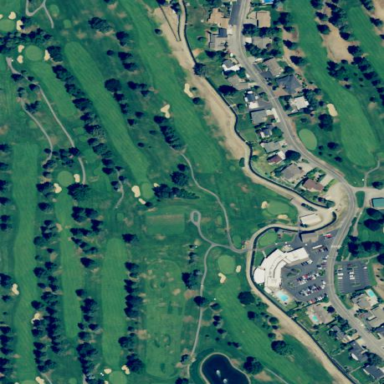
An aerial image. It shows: Golf course.